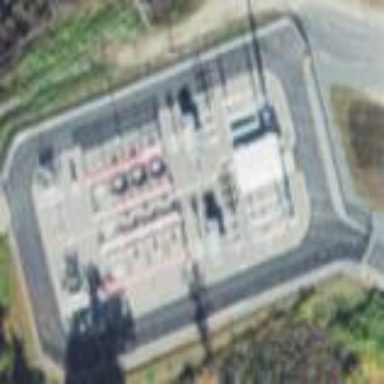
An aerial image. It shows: Outdoor power substation surrounded by fence. The substation operates at the distribution level.